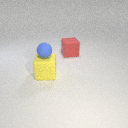
large red rubber cube to the right of large yellow rubber cube